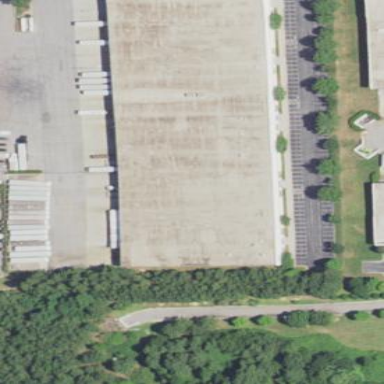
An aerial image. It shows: Commercial building.